Question: Here I have a manually created table using textboxes inside of a list object:

The problem with this is that if one of the textboxes has too much text only it will grow while the others will remain the same height.
Now the other issue is you can't merge two cells in the same column (vertical merge). Is there a way using a combination of controls that I could replicate what is in the picture such that if the Release Description textbox has too much text in it and it grows the other controls will grow along with it?
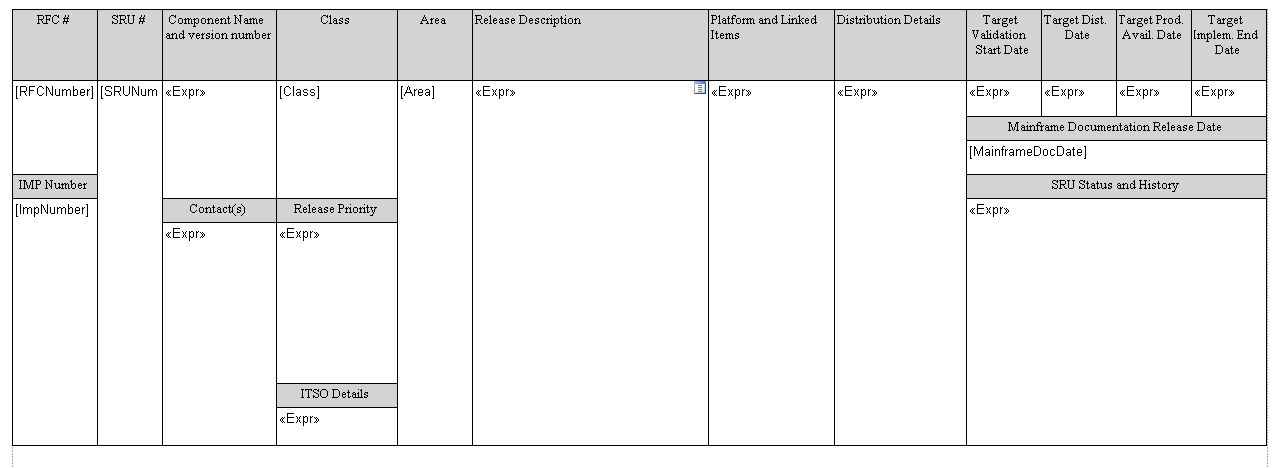
Answer: Two suggestions:
If you want to keep your current workaround, and wish to avoid the growing of your textboxes you can set the 'CanGrow' property to 'False'.
A UI solution for the long text will be using 'ToolTip': Lets say that your textbox can contain only 60 chars, in the textbox expression use the following:
'=iif(Len(Fields!YourField.Value)>60, Left(Fields!YourField.Value,57) + "...",Fields!YourField.Value)'
means that only 57 charecters will be displayed in the text box, the full text should be display will hovering the textbox (using tooltip).
If you want to merge cells vertically you can do some workarounds.
You can place a table inside another table's cell, that way using several tables you can perform your desired output.
Attaching sample of using table within another table (I use 3 tables):